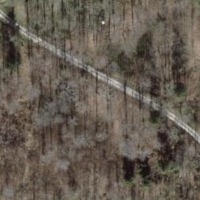
EUNIS habitat code: 41
Species observed at this site:
Lysimachia nemorum
Campanula trachelium